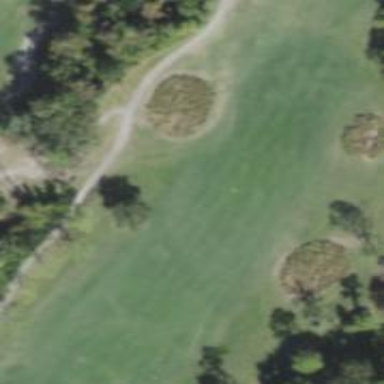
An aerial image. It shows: View of golf hole.